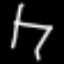
Label: chair